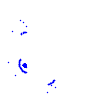
Particle: pion